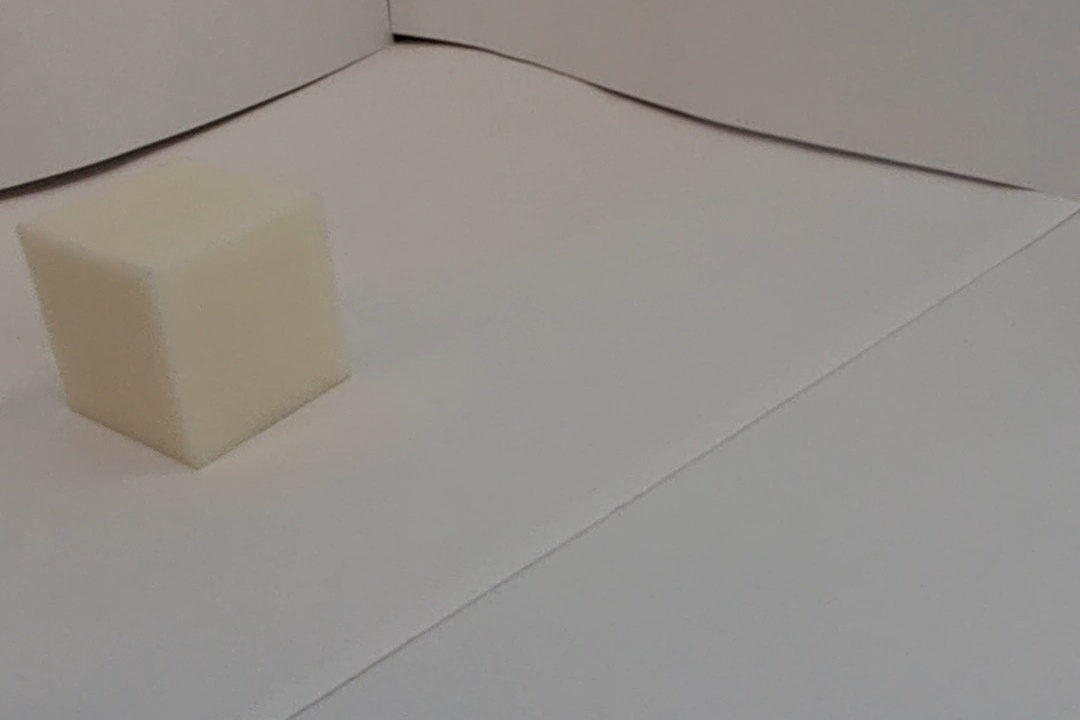
Label: Cuboid